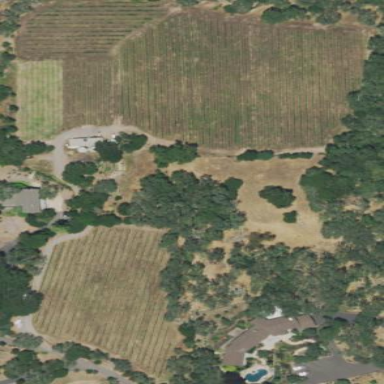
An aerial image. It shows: Vineyard where grapes are grown.